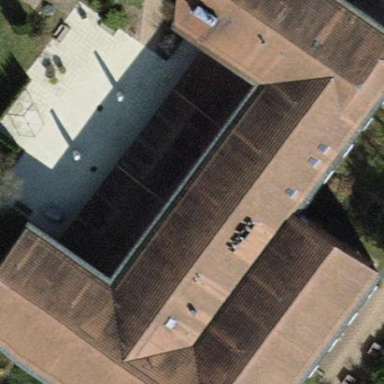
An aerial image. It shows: Nursing home building.